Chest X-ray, PA view. Patient: 64 years old, sex M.
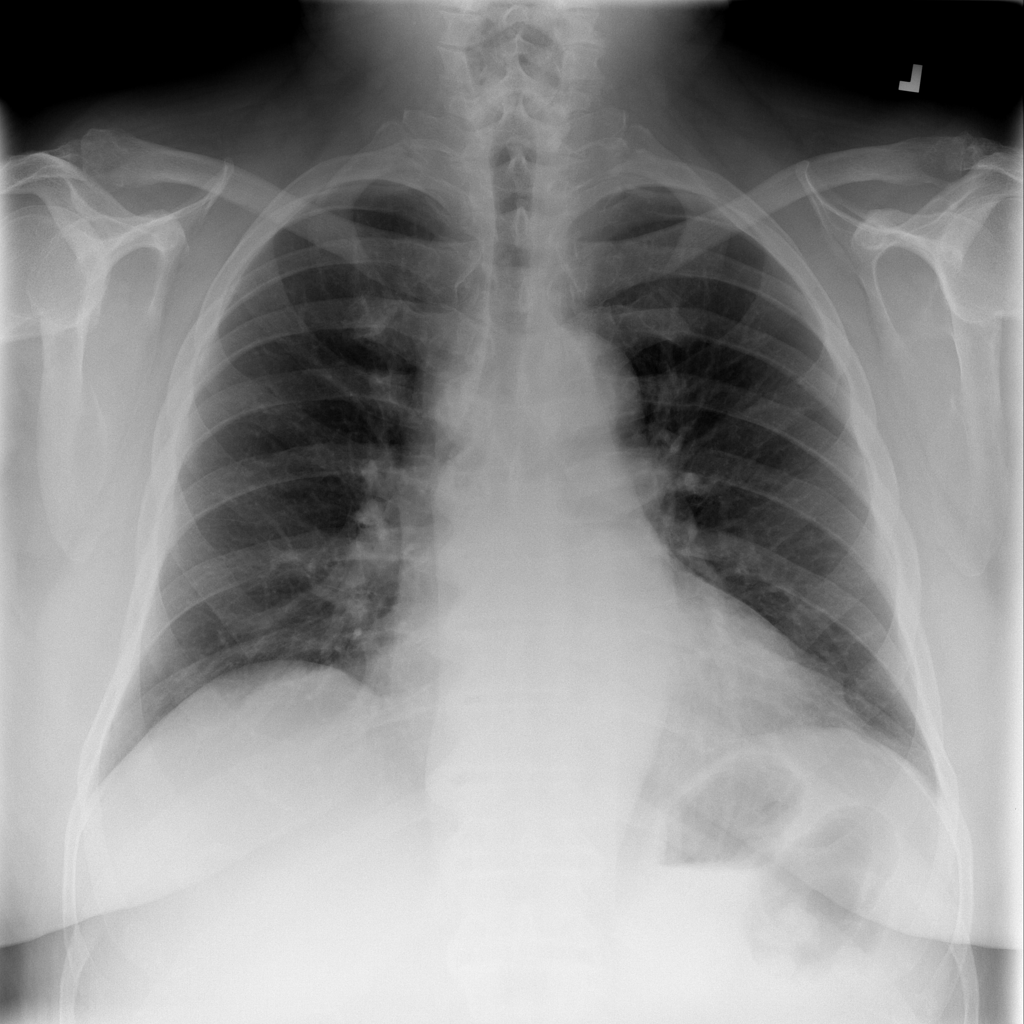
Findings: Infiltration